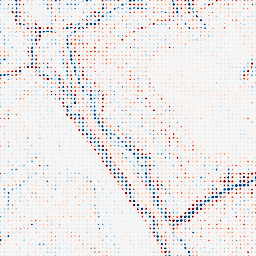
Category: edge_preserving
Decomposition family: bilateral
Decomposition parameters: d: 9
sigma_color: 75
sigma_space: 25
Upsampling method: sinc_blackman
Upsampling parameters: scale: 8
kernel_size: 4
Upsampling scale: 8